Interaction volume radius: 10 \u00c5
Interaction volume height: 30 \u00c5
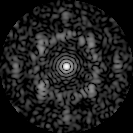
Disorder parameter: 0.6784